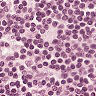
Metastatic tissue present: no